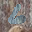
Label: 6